Brain MRI, t2w sequence, axial 2D slice.
Patient: age 28, sex F, weight 95 kg, height 1.95 m
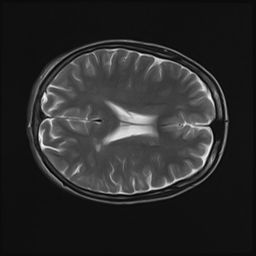